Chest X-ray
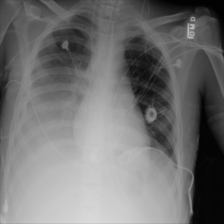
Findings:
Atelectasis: negative
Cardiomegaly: negative
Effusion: positive
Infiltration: negative
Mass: negative
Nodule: negative
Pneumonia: negative
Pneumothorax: negative
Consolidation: negative
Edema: negative
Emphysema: negative
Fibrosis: negative
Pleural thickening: negative
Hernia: negative